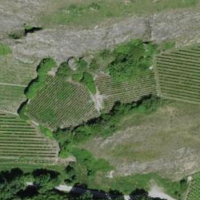
EUNIS habitat code: 50
Species observed at this site:
Corvus corone
Turdus philomelos
Anthus spinoletta
Dendrocopos major
Prunella modularis
Turdus viscivorus
Euphorbia cyparissias
Phylloscopus collybita
Cydonia oblonga
Erithacus rubecula
Pica pica
Phoenicurus ochruros
Garrulus glandarius
Columba livia
Cyanistes caeruleus
Chloris chloris
Fringilla coelebs
Passer domesticus
Lamium amplexicaule
Ptyonoprogne rupestris
Hedera helix
Turdus merula
Veronica hederifolia
Emberiza cia
Parus major
Hirundo rustica
Opuntia humifusa
Coccothraustes coccothraustes
Delichon urbicum